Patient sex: M
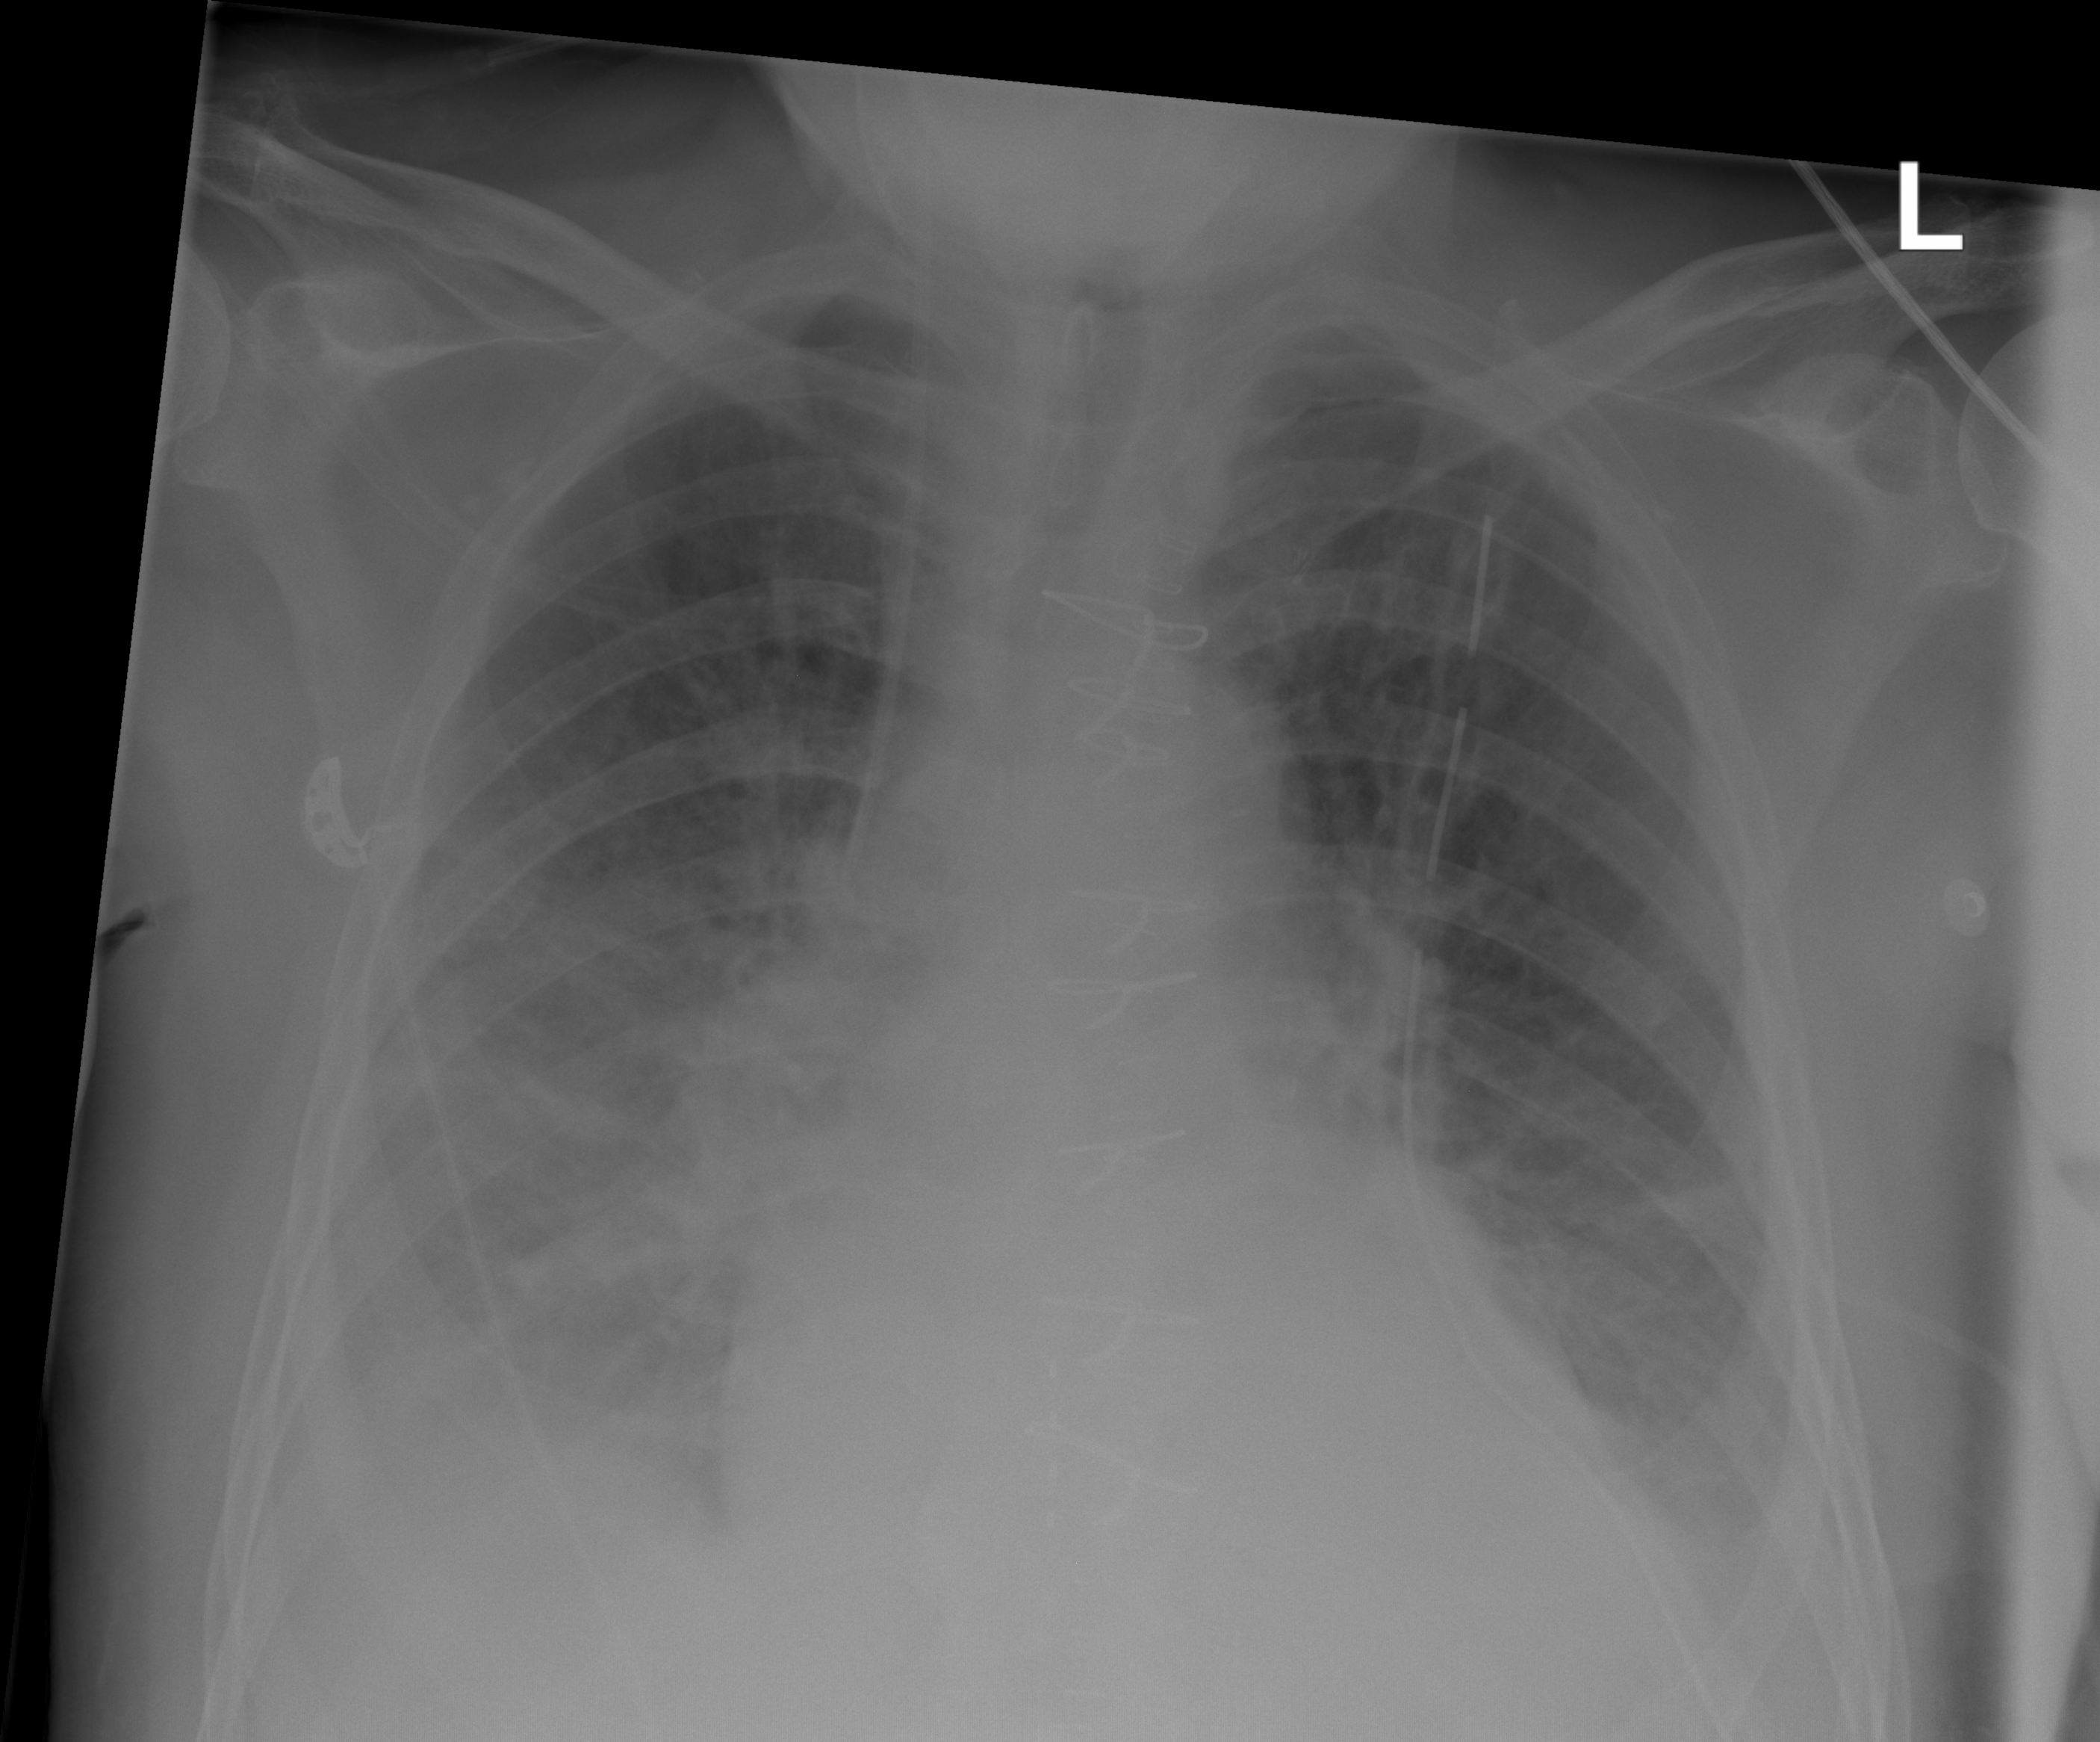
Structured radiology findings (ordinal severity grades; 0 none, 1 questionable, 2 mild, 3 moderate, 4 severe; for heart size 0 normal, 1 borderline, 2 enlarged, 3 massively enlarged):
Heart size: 2
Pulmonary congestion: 2
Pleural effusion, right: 2
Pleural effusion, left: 2
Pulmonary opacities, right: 0
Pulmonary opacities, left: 0
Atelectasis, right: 0
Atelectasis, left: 0